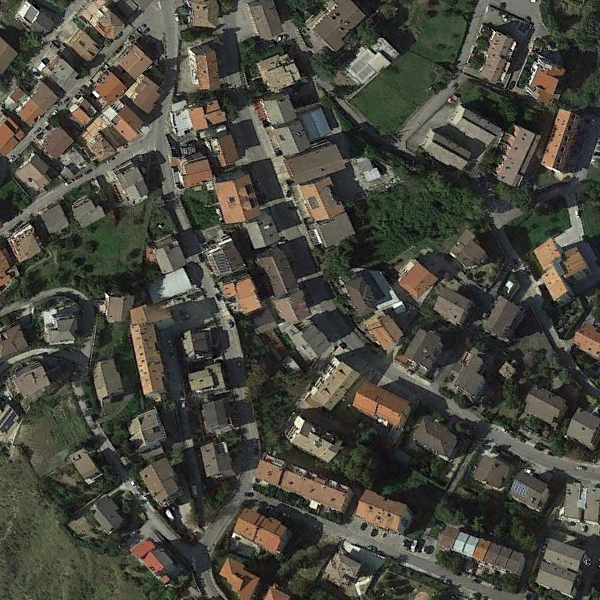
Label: DenseResidential